Question: I am using a form to capture various items from users, but I cant seem to get them to display the way I want.
I'm using bootstrap to have 2 columns of text boxes and their associated labels.
Unfortunately when it get to the last EditorFor, it displays out of line with the rest.
Am I using the divs and column options wrong?
Also how would I go about adding some space between the top and bottom of the text boxes?
Using padding in css?
What I'd like is to have the last label start at the left and then the textbox to be in line with it and take up the rest of the space in that column, maybe add a little space in between the rows.
Here is the code in my View
'''
@model iskbv5.Models.Vendor
@{
ViewBag.Title = "Add New Vendor";
}
<h2>@ViewBag.Title</h2>
@using (Html.BeginForm())
{
@Html.AntiForgeryToken()
@Html.ValidationSummary(true, "", new { @class = "text-danger" })
<hr />
<div class="form-group">
<div class="control-label col-md-2">
Vendor Name
</div>
<div class="col-md-4">
@Html.EditorFor(model => model.Name, new { htmlAttributes = new { @class = "form-control" } })
</div>
</div>
<div class="form-group">
<div class="control-label col-md-2">
Vendor Website
</div>
<div class="col-md-4">
@Html.EditorFor(model => model.Website, new { htmlAttributes = new { @class = "form-control" } })
</div>
</div>
<div class="form-group">
<div class="control-label col-md-2">
Vendor Address
</div>
<div class="col-md-4">
@Html.EditorFor(model => model.Address, new { htmlAttributes = new { @class = "form-control" } })
</div>
</div>
<div class="form-group">
<div class="control-label col-md-2">
Vendor Username
</div>
<div class="col-md-4">
@Html.EditorFor(model => model.Username, new { htmlAttributes = new { @class = "form-control " } })
</div>
</div>
<div class="form-group">
<div class="control-label col-md-2">
User Managing the Vendor
</div>
<div class="col-md-4">
@Html.EditorFor(model => model.ManagingUser, new { htmlAttributes = new { @class = "form-control" } })
</div>
</div>
<div class="form-group">
<div class="control-label col-md-2">
Vendor Password
</div>
<div class="col-md-4">
@Html.EditorFor(model => model.Password, new { htmlAttributes = new { @class = "form-control" } })
</div>
</div>
<div class="form-group">
<div class="control-label col-md-2">
Reason We Use the Vendor
</div>
<div class="col-md-4">
@Html.EditorFor(model => model.Usage, new { htmlAttributes = new { @class = "form-control" } })
</div>
</div>
<div class="col-md-12">
<input type="submit" value="Create" class="btn btn-xs btn-primary" /> or
<a href="@Url.Action("Index")" class="btn btn-xs btn-default">Cancel</a>
</div>
}
'''
I have the Usage property set to
'''
[DataType(DataType.MultilineText)]
public string Usage { get; set; }
'''
This is how it currently displays.

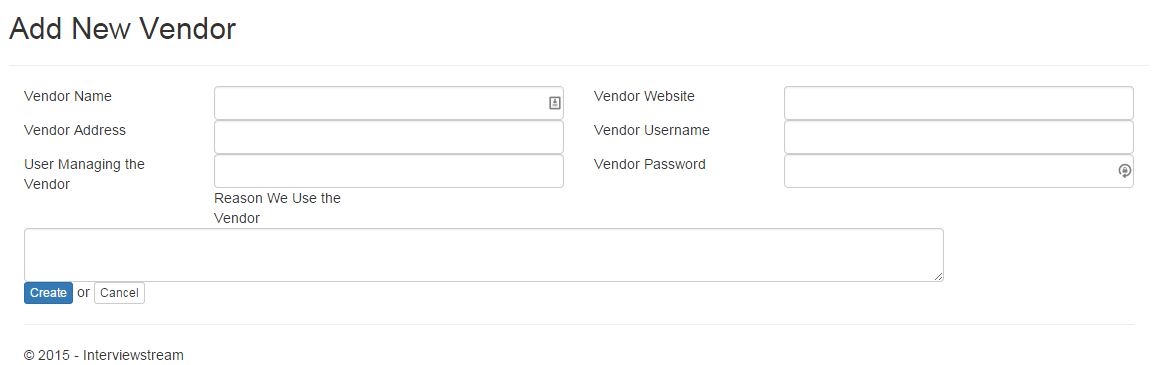
Answer: Ahh, after making a few adjustments, and adding a '<br/>' in between each "row", I got the desired look. Thanks.